Question: Im using xsl-fo for printing pdfs (started to make my own library with itext, but xsl-fo looks fine for me). I have problem with aligning text which have different letter-spacing than default. my code is:
'''
<fo:block border="solid 0.5mm green" text-align="center">
<fo:inline border="solid 0.5mm black" letter-spacing="5pt">lorem ipsum</fo:inline>
</fo:block>
'''
it produces the output:

Problem is, that text "lorem ipsum" got to be positioned with larger letter-spacing, instead of positioning text with default letter-spacing and printing text with user defined letter-spacing. when we delete the all works as expected.
Is there any override to this behavior? I have tried googling for some fancy attributes that will help, or tried playing with blocks but have no luck.
Thanks.
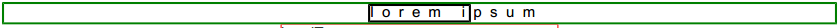
Answer: Formatting the above FO with both RenderX and Apache FOP gives the results you desire if you use Helvetica font, centered with border surrounding the whole text. As you report, you are using Apache FOP with Arial ... this is your issue. I would report a bug to Apache FOP as their output is obviously wrong and should have nothing to do with the font selected.
You could try to accomplish a similar layout with a table with three columns and proportional column width, but I would think it would yield the same incorrect result from Apache FOP..

Here is the result from oXygen and RenderX XEP using Arial font. It is correct. It is Apache FOP bug.